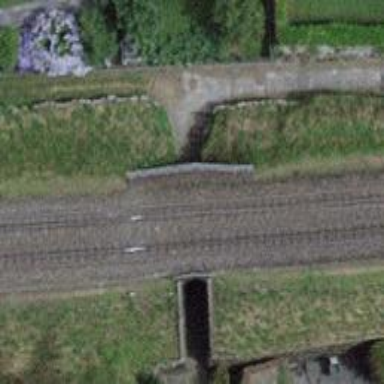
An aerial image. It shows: Footway tunnel.